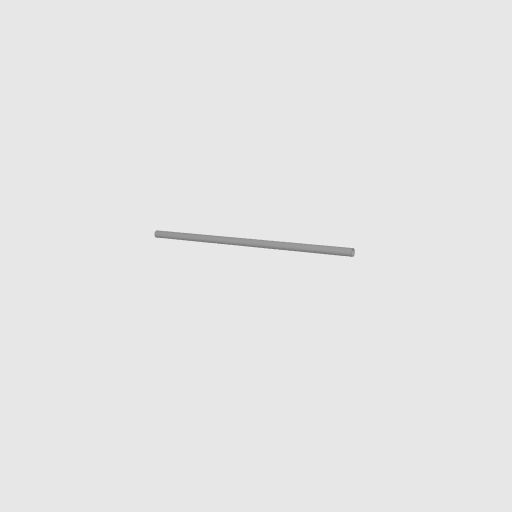
Part: AluminumTube8ID10OD300